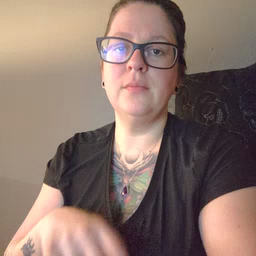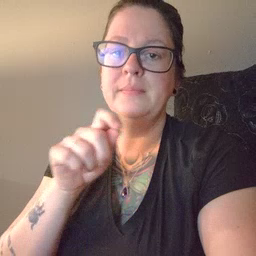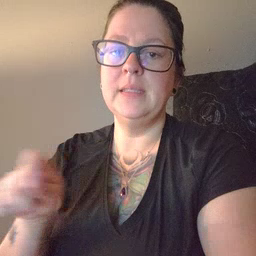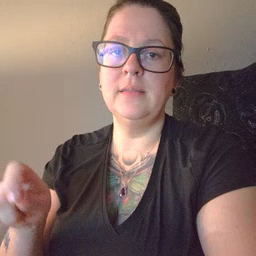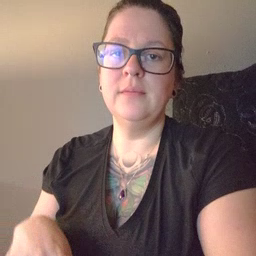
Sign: pen